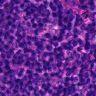
Metastatic tissue present: no